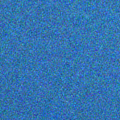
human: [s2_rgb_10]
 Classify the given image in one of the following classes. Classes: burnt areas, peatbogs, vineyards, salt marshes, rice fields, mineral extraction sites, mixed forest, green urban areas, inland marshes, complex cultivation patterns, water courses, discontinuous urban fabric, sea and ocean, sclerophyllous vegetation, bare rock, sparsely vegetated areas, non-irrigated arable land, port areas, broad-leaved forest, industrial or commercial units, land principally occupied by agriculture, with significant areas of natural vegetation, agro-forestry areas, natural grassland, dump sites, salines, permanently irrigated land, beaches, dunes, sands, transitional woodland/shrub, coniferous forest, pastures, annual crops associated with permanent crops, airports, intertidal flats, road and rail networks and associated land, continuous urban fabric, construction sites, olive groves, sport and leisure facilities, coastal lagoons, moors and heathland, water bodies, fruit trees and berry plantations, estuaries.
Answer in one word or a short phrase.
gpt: sea and ocean